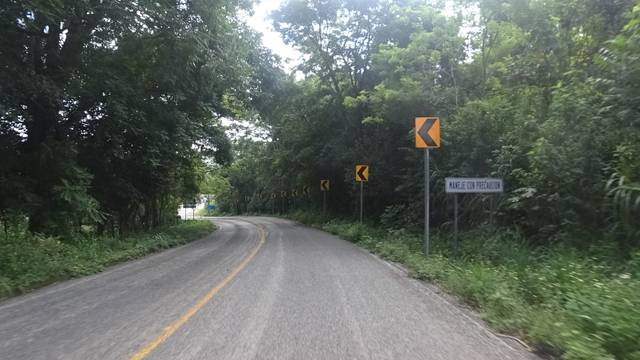
Region: Mexico
Coordinates: 17.444, -91.965